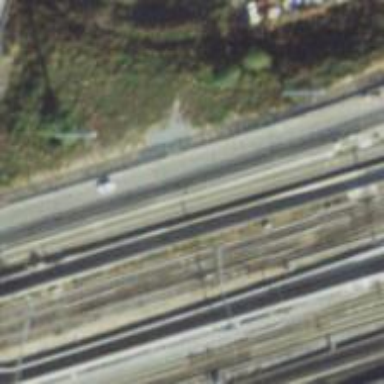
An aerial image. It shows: Railway track with contact lines for electrification.